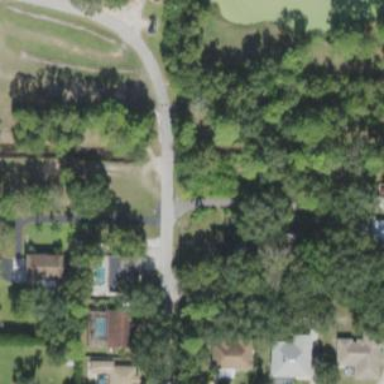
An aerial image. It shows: Driveway leading to service road.